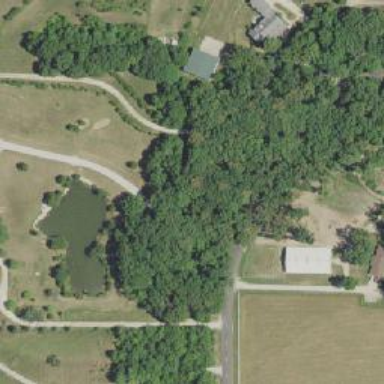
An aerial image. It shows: Driveway.